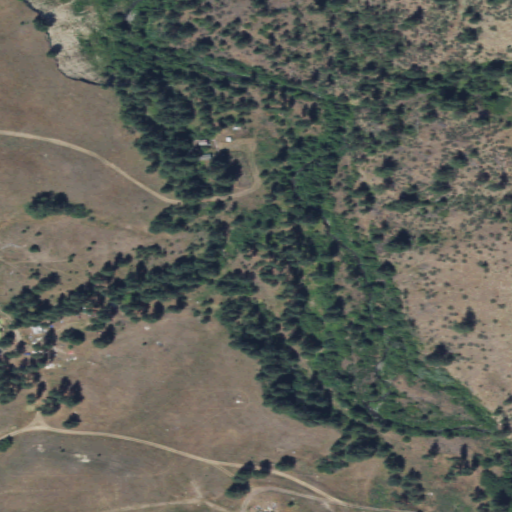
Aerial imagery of valley in Washington named Greene Canyon containing shrub, evergreen forest, herbaceous wetlands, woody wetlands, medium intensity development, and grassland